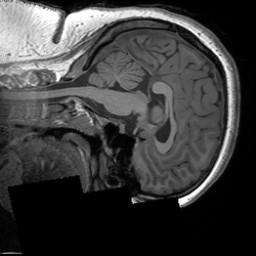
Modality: T1w
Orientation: sagittal
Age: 23
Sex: female
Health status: healthy
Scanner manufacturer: siemens
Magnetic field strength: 3 T
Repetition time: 1.9 s
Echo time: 0.00252 s